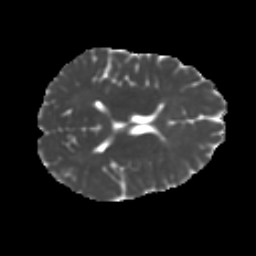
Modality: MD
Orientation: axial
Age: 24
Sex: male
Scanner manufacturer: ge
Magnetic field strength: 3 T
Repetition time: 7.8 s
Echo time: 0.0606 s